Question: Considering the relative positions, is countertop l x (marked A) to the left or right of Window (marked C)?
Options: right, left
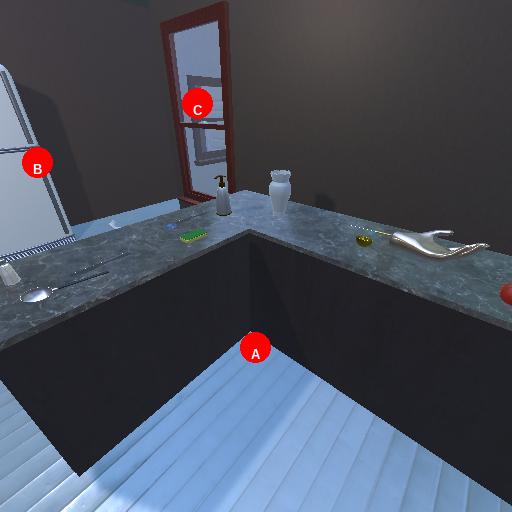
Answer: right